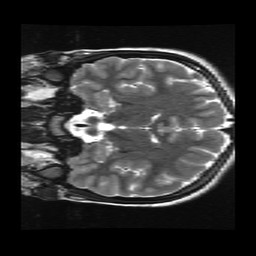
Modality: T2w
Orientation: coronal
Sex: female
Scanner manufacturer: ge
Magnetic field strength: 3 T
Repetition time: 5 s
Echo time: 0.1017 s